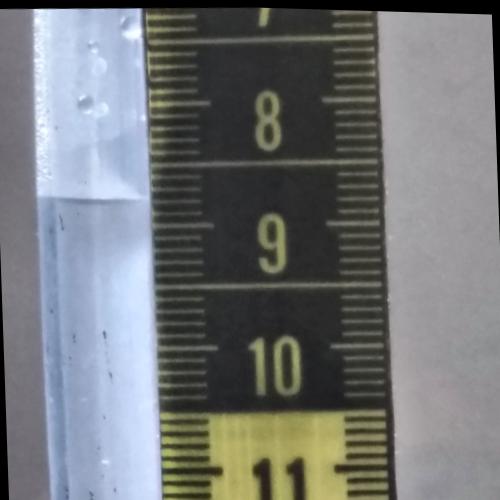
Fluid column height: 8.8 cm